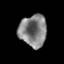
Tissue: prostate
Cell type: T cells
Senescence score: 0.3216
Nuclear area (px): 853
Mean DAPI intensity: 130.837